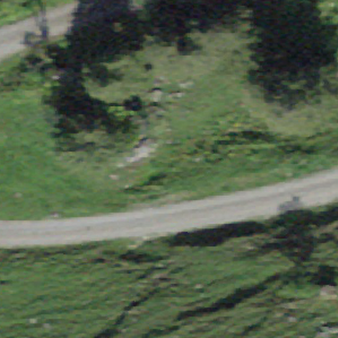
Label: other